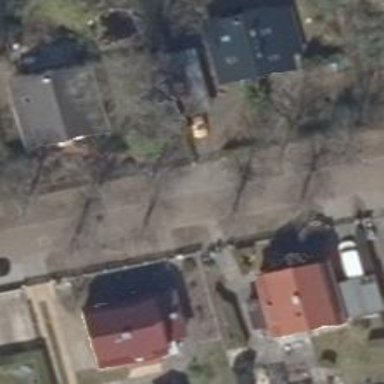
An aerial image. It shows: Footway.